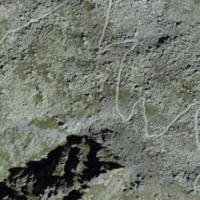
EUNIS habitat code: 48
Species observed at this site:
Silene acaulis